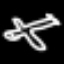
Label: airplane